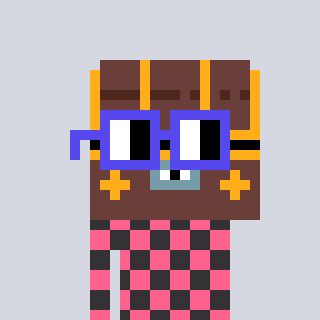
a pixel art character with square blue glasses, a treasure chest-shaped head and a grayscale-colored body on a cool background